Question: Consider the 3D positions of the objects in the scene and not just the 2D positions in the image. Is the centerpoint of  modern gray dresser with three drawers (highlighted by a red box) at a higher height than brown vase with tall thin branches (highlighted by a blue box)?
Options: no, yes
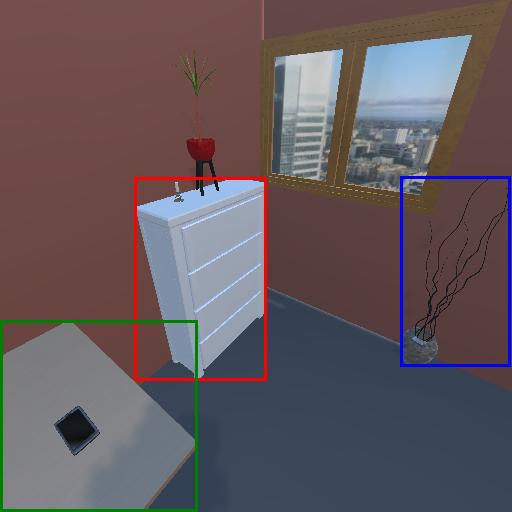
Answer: no